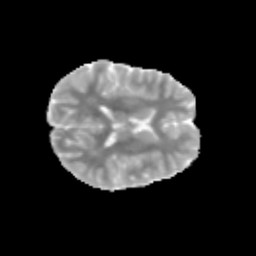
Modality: MD
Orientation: axial
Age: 12
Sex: female
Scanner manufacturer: siemens
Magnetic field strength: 3 T
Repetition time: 3.8 s
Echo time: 0.07 s